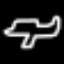
Label: airplane